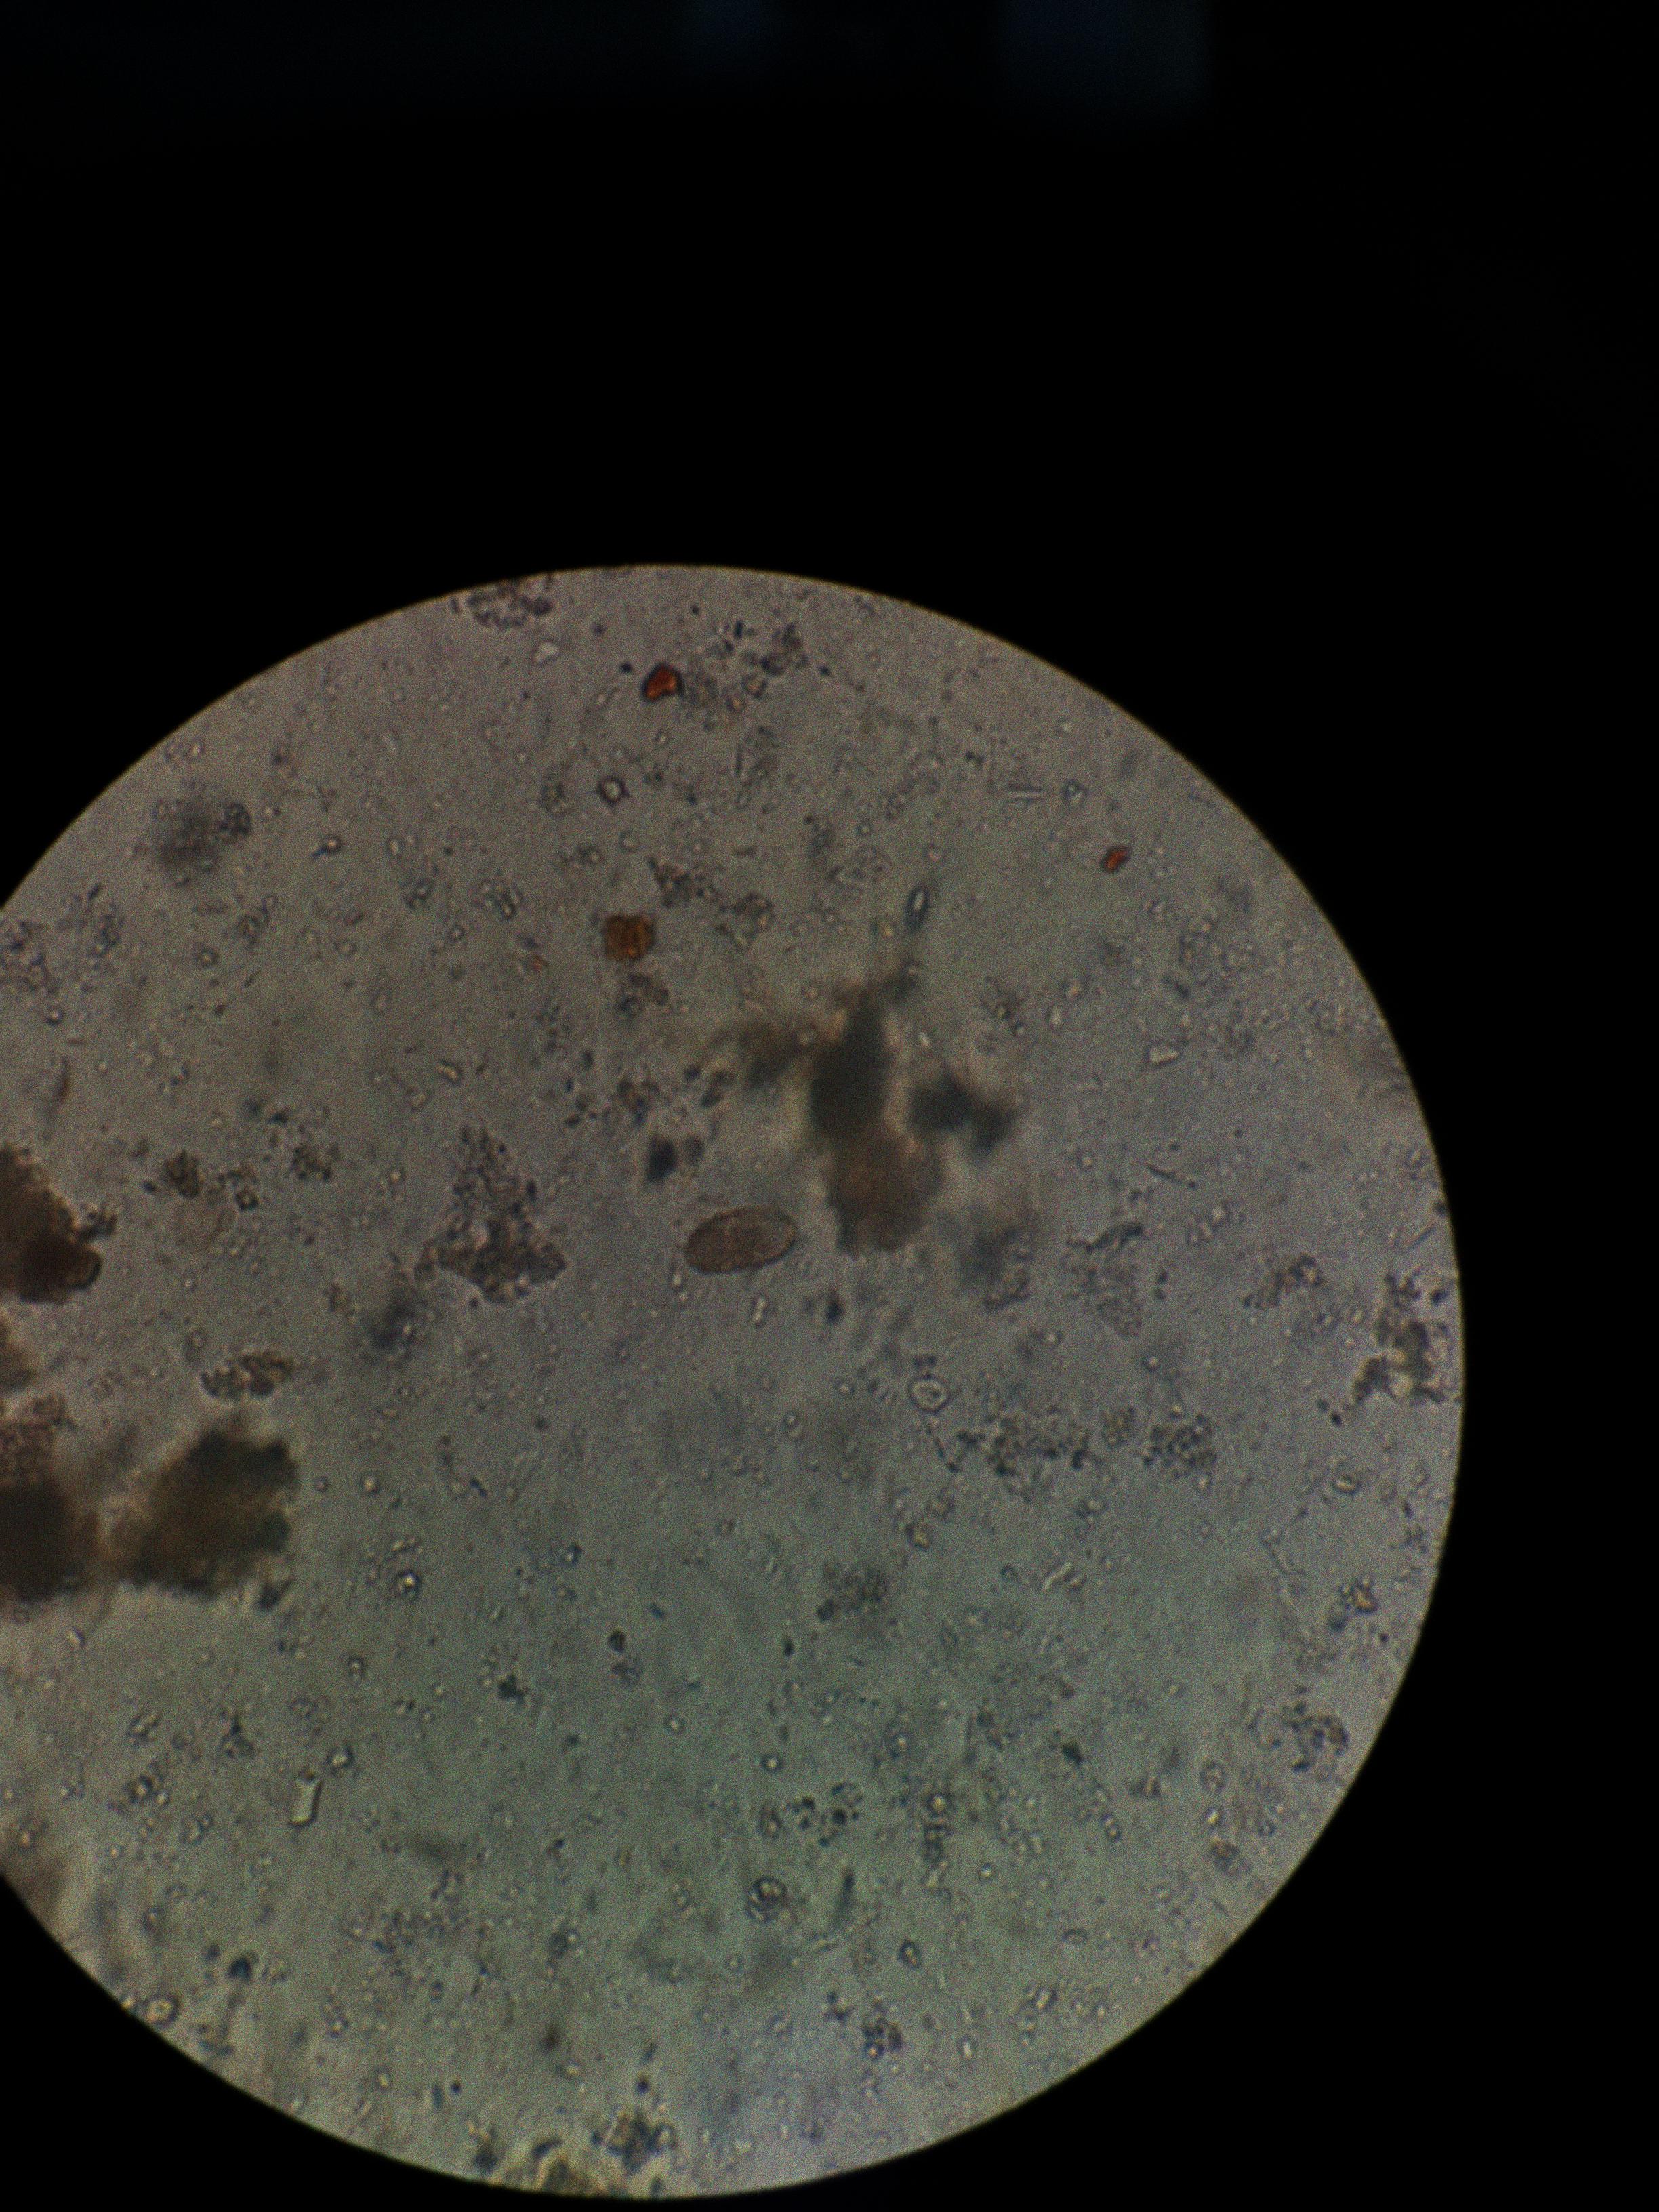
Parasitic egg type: Capillaria philippinensis